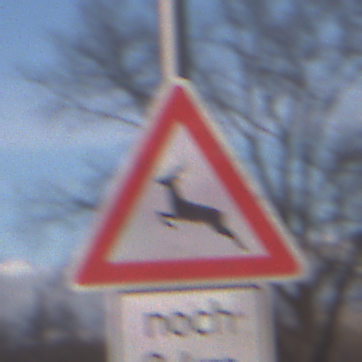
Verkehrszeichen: WildwechselRechts
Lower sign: LaengeEinerStrecke4
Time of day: MorningAfternoon
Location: Outdoor (Nature)
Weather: PartlyCloudy
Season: NotSpecified
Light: Natural